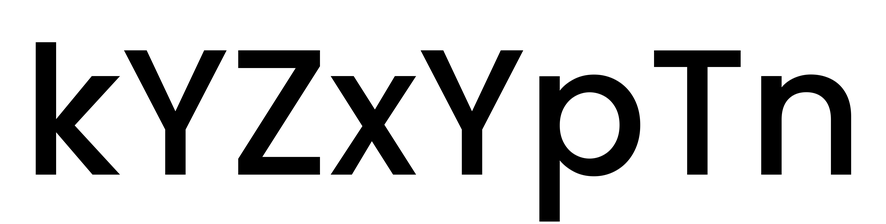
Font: Poppins-Medium